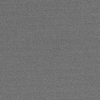
Atmospheric dust classification: dusty